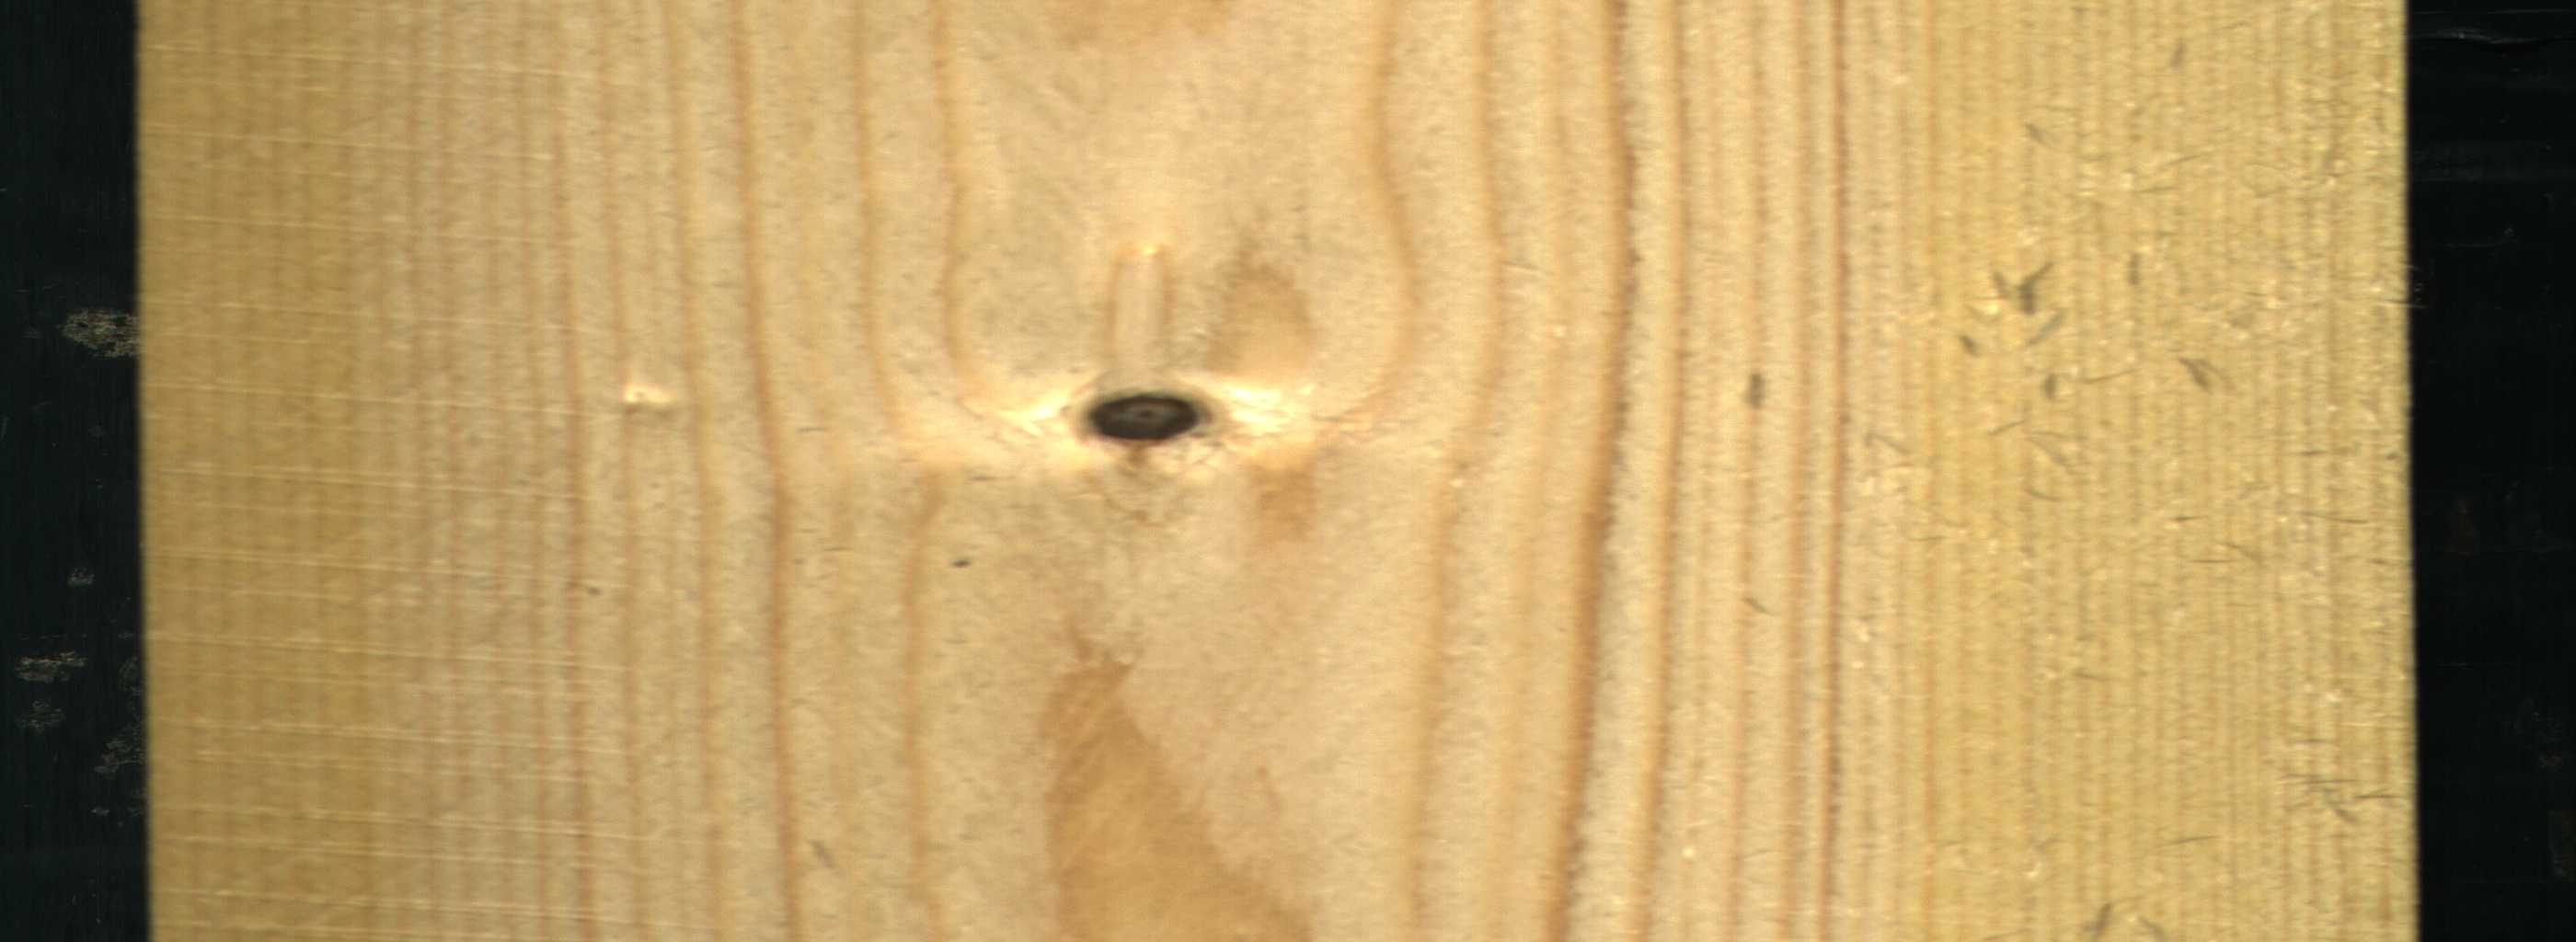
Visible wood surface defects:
Dead_Knot